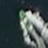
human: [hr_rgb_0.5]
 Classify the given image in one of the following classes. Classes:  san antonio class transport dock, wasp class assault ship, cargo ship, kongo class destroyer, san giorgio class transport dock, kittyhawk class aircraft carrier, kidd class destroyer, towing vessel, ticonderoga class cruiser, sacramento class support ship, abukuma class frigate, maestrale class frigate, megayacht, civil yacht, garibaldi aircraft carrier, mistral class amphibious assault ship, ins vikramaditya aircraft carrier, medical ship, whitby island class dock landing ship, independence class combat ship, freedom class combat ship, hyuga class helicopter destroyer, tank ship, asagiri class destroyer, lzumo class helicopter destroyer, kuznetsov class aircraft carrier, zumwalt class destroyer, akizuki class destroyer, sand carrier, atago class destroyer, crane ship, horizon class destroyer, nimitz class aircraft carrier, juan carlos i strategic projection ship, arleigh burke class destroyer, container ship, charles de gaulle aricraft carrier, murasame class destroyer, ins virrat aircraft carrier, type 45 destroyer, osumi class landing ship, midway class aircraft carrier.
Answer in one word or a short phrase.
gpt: Civil yacht